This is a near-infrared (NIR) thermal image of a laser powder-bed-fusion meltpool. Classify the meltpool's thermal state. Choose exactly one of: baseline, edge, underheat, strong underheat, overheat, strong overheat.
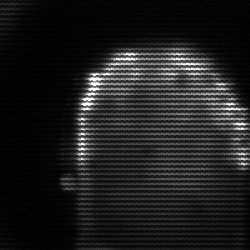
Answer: baseline